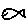
Label: fish